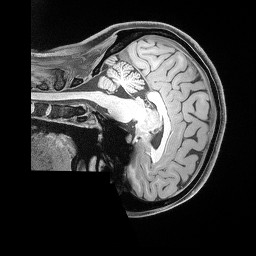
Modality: T1w
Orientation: sagittal
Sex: female
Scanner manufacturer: siemens
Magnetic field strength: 3 T
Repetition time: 2.53 s
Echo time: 0.00169 s